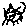
Label: cat